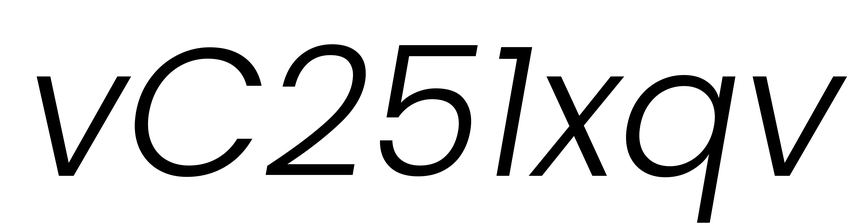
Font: Poppins-LightItalic